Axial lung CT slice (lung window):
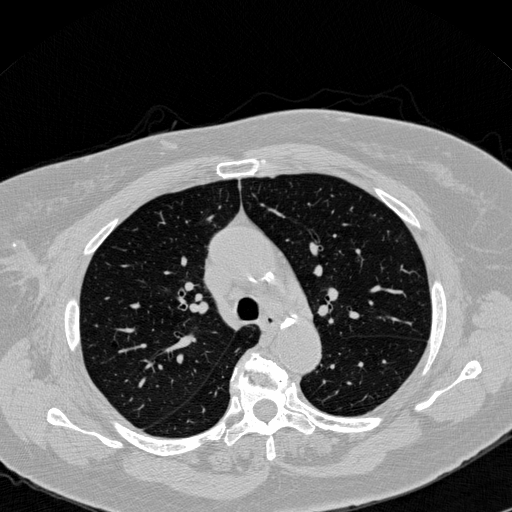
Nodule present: no